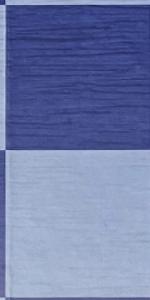
Label: Empty